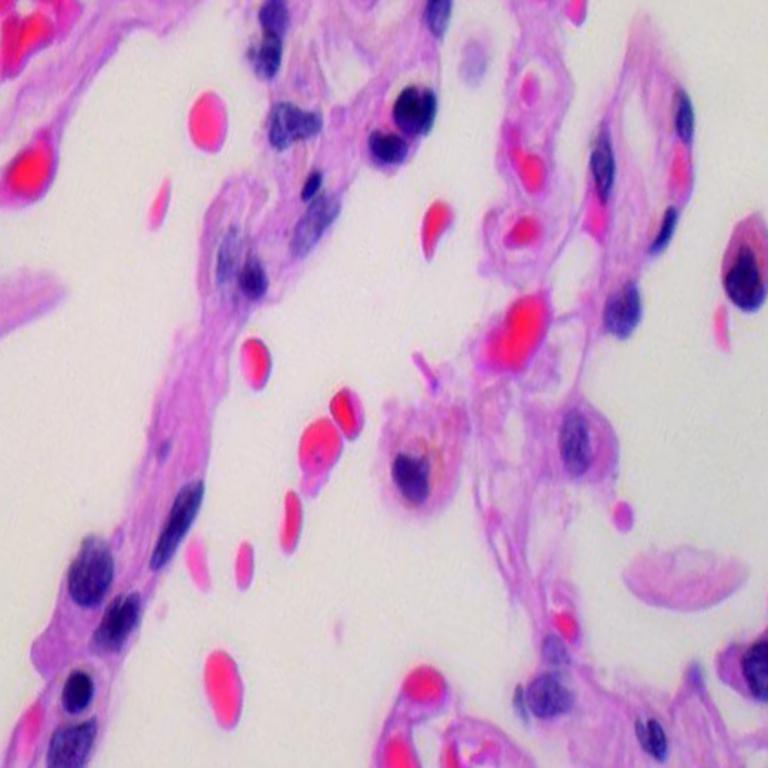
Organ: lung
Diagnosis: benign